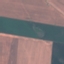
Land use / land cover: AnnualCrop